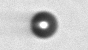
Label: bead